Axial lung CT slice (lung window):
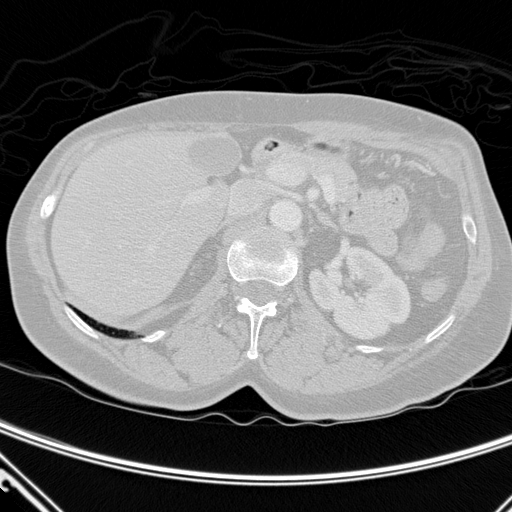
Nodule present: no